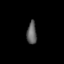
Tissue: lung
Cell type: Others
Senescence score: 0.6627
Nuclear area (px): 211
Mean DAPI intensity: 99.303